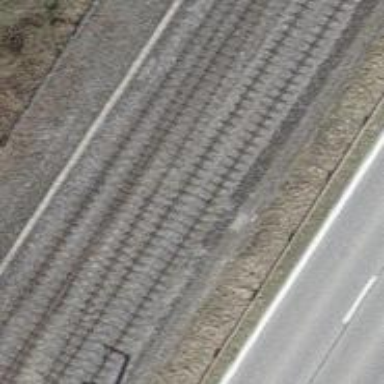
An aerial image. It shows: Single-track railway siding with electrified contact lines.